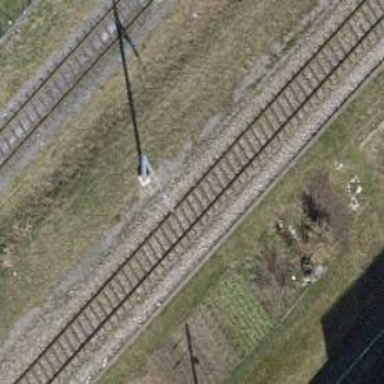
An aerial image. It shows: Catenary mast for power lines.